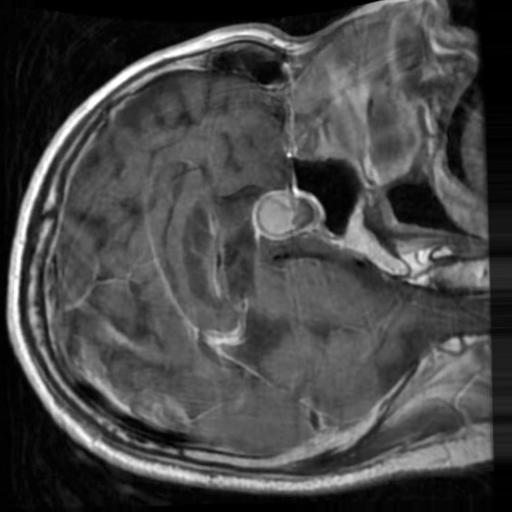
Label: brain_tumor